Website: home-depot
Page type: customer-info-address
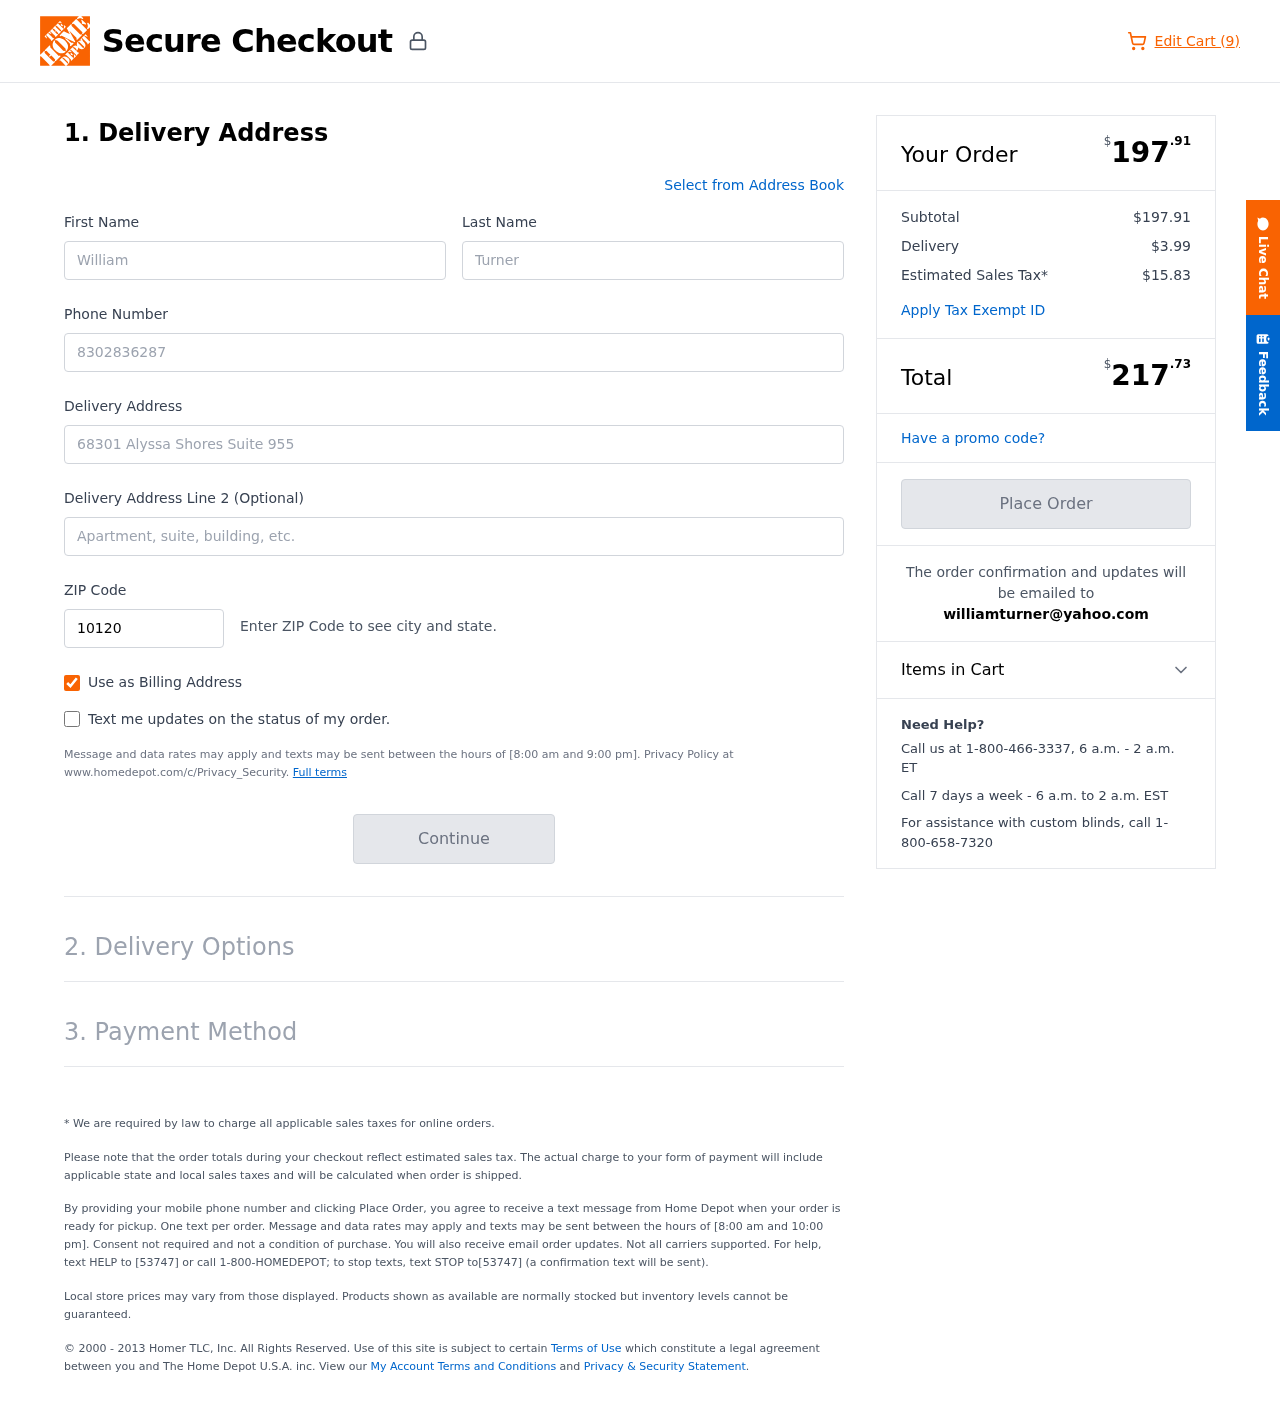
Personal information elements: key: PII_EMAIL
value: williamturner@yahoo.com
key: PII_FIRSTNAME
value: William
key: PII_LASTNAME
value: Turner
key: PII_PHONE
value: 8302836287
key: PII_POSTCODE
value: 10120
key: PII_STREET
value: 68301 Alyssa Shores Suite 955
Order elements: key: ORDER_NUM_ITEMS
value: Edit Cart (9)
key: ORDER_SUBTOTAL_HEADER
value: $197.91
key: ORDER_SUBTOTAL
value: $197.91
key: ORDER_SHIPPING_COST
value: $3.99
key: ORDER_TAX
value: $15.83
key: ORDER_TOTAL2
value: $217.73